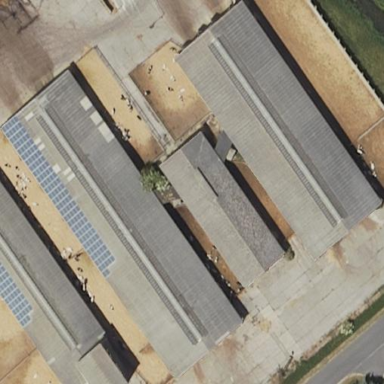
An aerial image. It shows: Cowshed building.